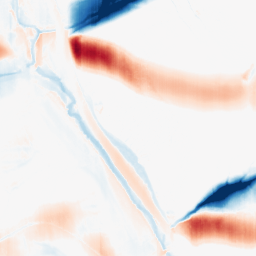
Category: morphological
Decomposition family: morphological_ellipse
Decomposition parameters: operation: average
width: 50
height: 5
Upsampling method: cubic_mitchell
Upsampling parameters: scale: 8
Upsampling scale: 8